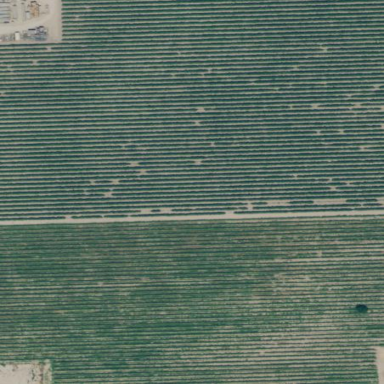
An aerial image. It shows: Beautiful vineyard in the countryside.